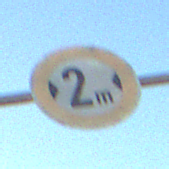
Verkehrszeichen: TatsaechlicheBreite2
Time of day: SunriseSunset
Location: Outdoor (Nature)
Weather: Clear
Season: NotSpecified
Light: Natural